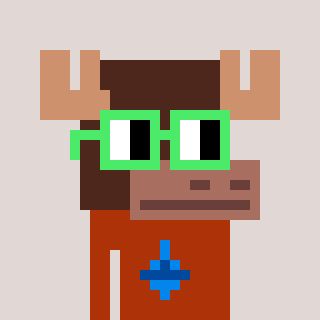
a pixel art character with square light green glasses, a moose-shaped head and a hotbrown-colored body on a warm background